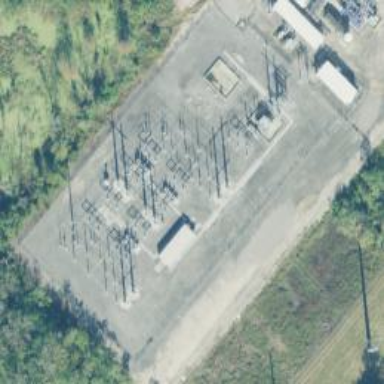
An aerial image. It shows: Switch used for power control.